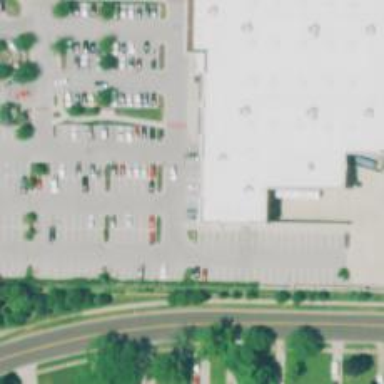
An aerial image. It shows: Parking space.